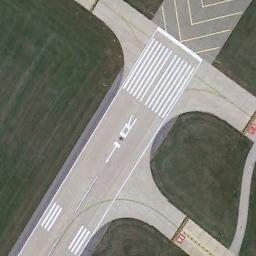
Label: runway